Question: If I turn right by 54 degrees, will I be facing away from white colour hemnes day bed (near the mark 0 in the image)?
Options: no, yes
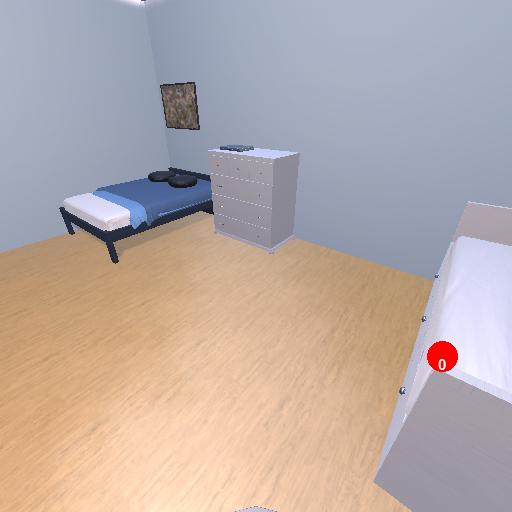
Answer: no